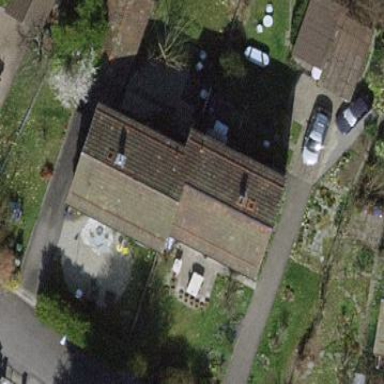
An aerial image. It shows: Semi-detached house with gabled roof.